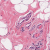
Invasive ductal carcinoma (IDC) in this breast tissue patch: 0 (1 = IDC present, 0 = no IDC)